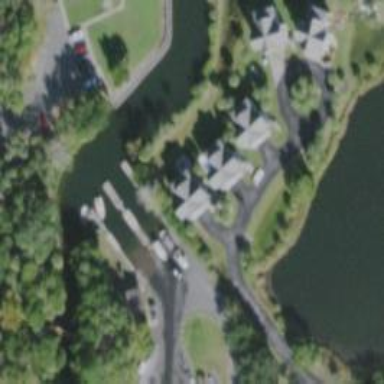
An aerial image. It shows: Slipway on leisure land.